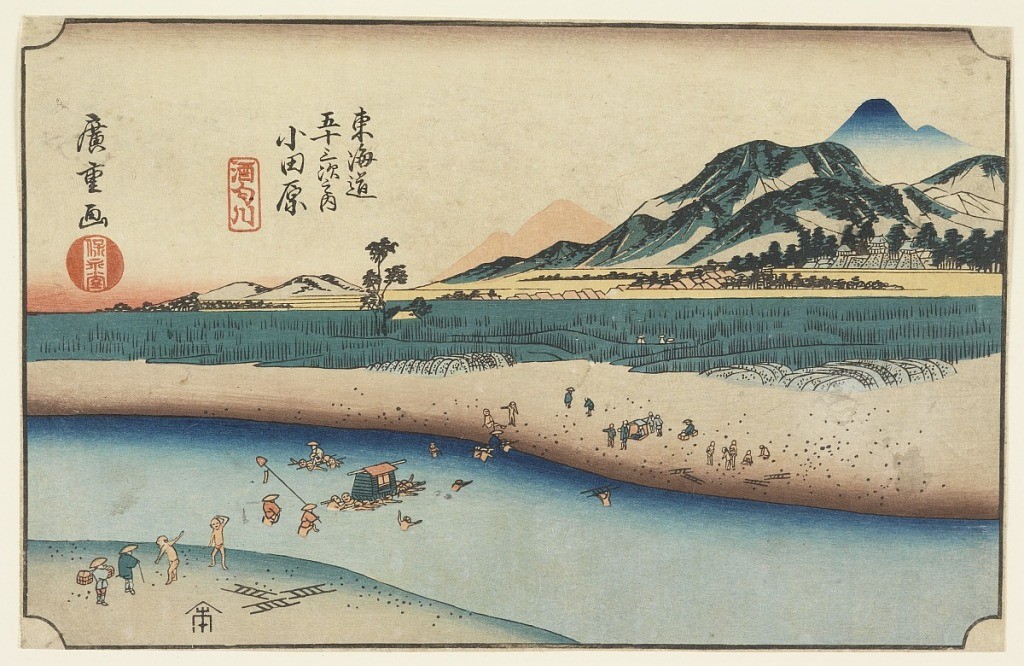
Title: Woodblock from Tokaido Gojusan Tsugi-na Uchi (Fifty-Three Stations on the Tokaido)
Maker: Ando Hiroshige, Japanese, 1797–1858
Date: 19th century
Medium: Woodblock print (ukiyo-e) on mulberry paper (washi)
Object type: Print
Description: View of river with mountains on right; farmers working across the river and rice fields in the middle distance.